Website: macys
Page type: cart
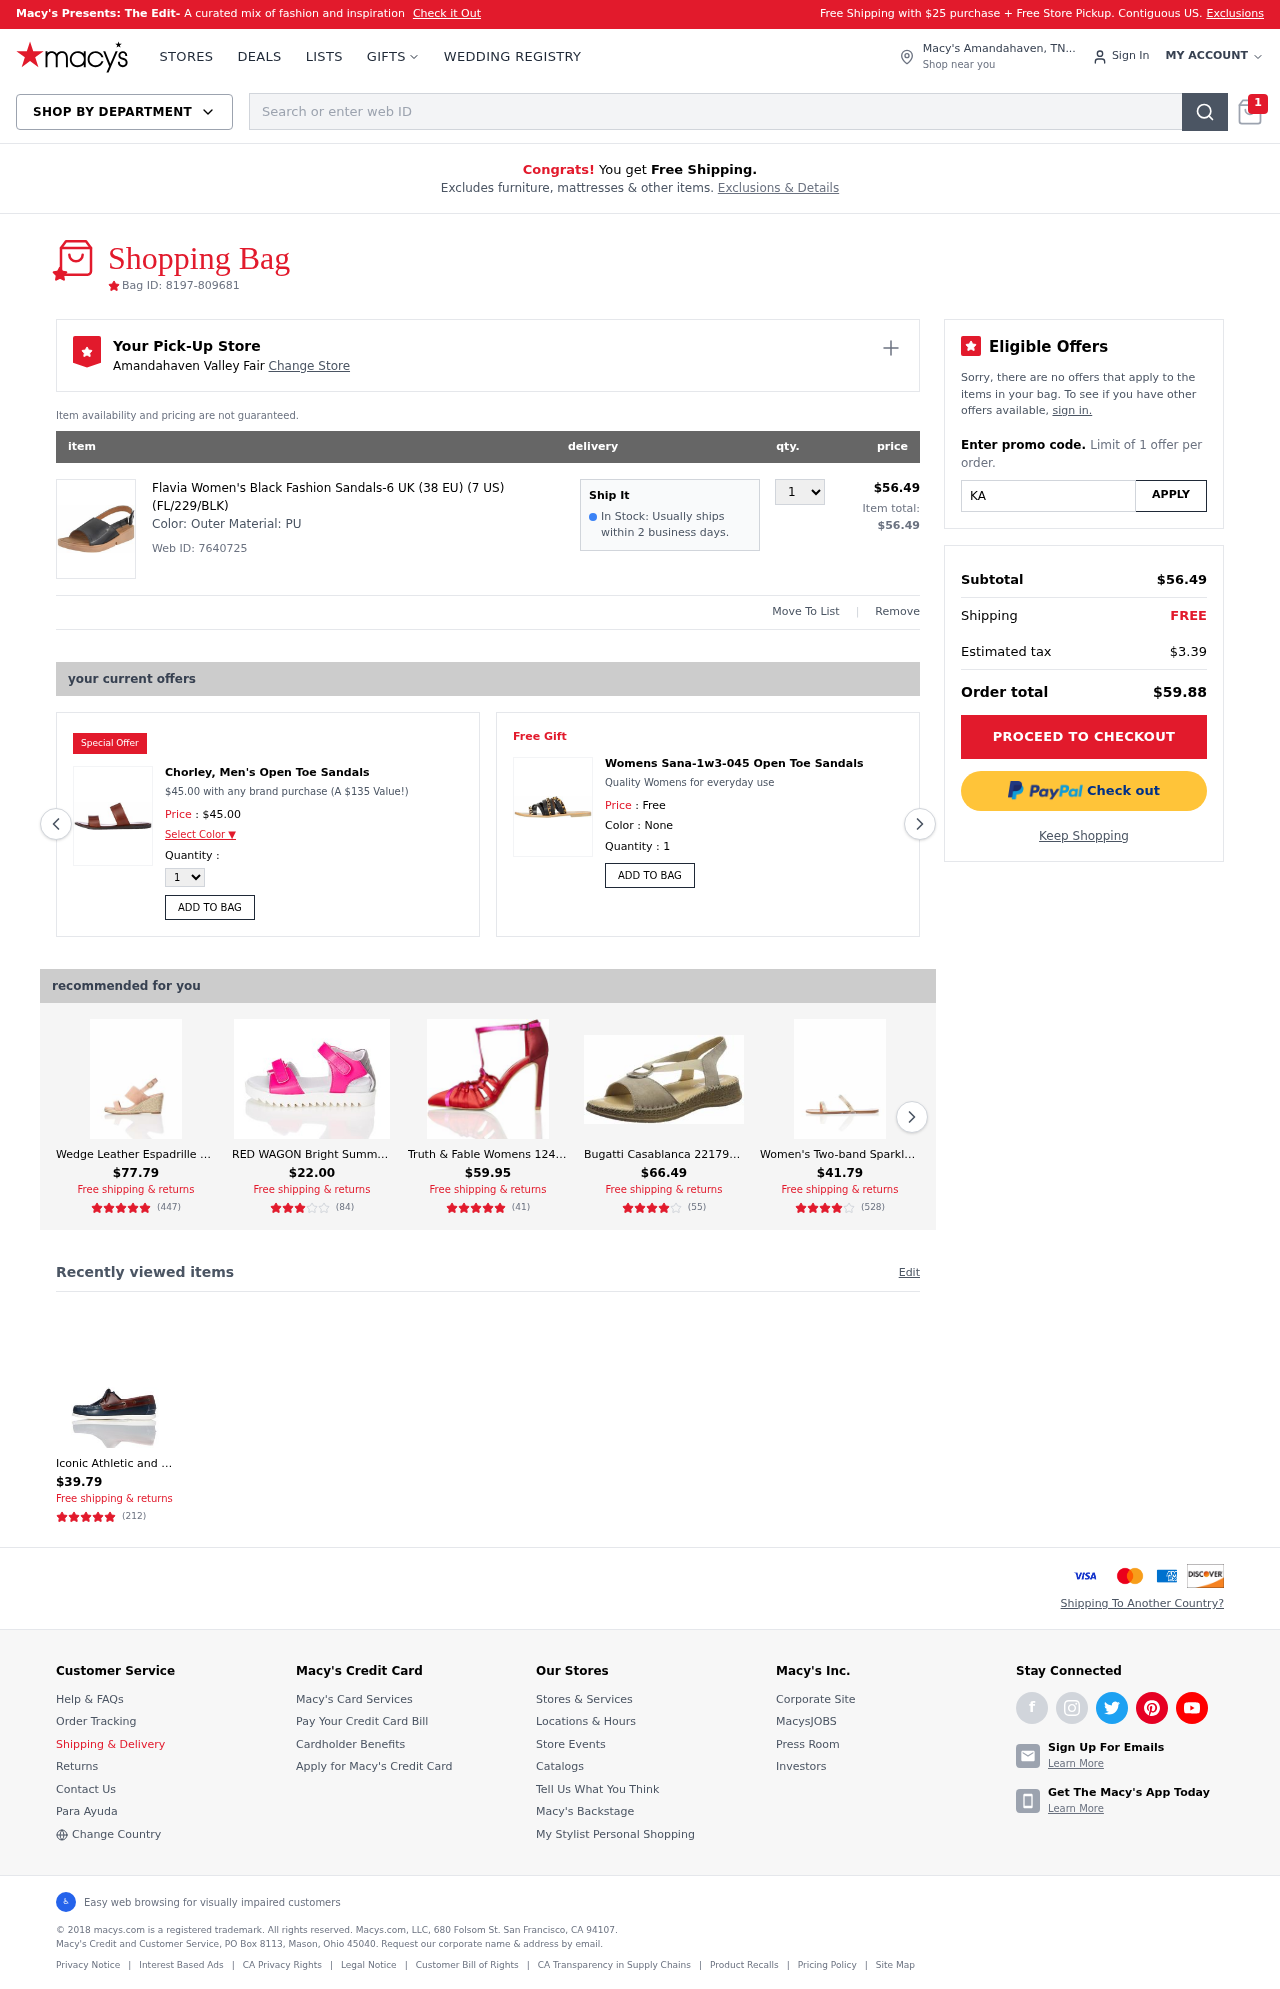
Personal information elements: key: PII_CITY
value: Amandahaven Valley Fair Change Store
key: PII_CITY_STATE
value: Amandahaven, TN
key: PII_PROMO_CODE
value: KAGD00
Product elements: key: PRODUCT1_DESC
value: Outer Material: PU
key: PRODUCT1_NAME
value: Flavia Women's Black Fashion Sandals-6 UK (38 EU) (7 US) (FL/229/BLK)
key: PRODUCT1_PRICE
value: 56.49
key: PRODUCT1_QUANTITY
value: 1
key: PRODUCT2_NAME
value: Chorley, Men's Open Toe Sandals
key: PRODUCT2_PRICE
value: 45
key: PRODUCT3_DESC
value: Quality Womens for everyday use
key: PRODUCT3_NAME
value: Womens Sana-1w3-045 Open Toe Sandals
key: PRODUCT4_NAME
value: Wedge Leather Espadrille Women's Peeptoe Sandals
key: PRODUCT4_NUM_RATINGS
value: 447
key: PRODUCT4_PRICE
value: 77.79
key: PRODUCT4_RATING
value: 4.5
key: PRODUCT5_NAME
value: RED WAGON Bright Summer Velcro Strap, Girls’ Ankle Strap Sandals
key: PRODUCT5_NUM_RATINGS
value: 84
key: PRODUCT5_PRICE
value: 22
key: PRODUCT5_RATING
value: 3.4
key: PRODUCT6_NAME
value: Truth & Fable Womens 124014 Ankle Strap Sandals
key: PRODUCT6_NUM_RATINGS
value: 41
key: PRODUCT6_PRICE
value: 59.95
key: PRODUCT6_RATING
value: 4.5
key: PRODUCT7_NAME
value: Bugatti Casablanca 2217914, Women’s Ankle Strap Sandals
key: PRODUCT7_NUM_RATINGS
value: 55
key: PRODUCT7_PRICE
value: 66.49
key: PRODUCT7_RATING
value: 3.7
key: PRODUCT8_NAME
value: Women's Two-band Sparkly Open-Toe Flat Sandals Brown Sand), US 9
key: PRODUCT8_NUM_RATINGS
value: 528
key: PRODUCT8_PRICE
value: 41.79
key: PRODUCT8_RATING
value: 4.4
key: PRODUCT9_NAME
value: Iconic Athletic and Outdoor Sandals
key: PRODUCT9_NUM_RATINGS
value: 212
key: PRODUCT9_PRICE
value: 39.79
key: PRODUCT9_RATING
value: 4.6
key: PRODUCT2_DESC
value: $45.00 with any brand purchase (A $135 Value!)
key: PRODUCT1_WEB_ID
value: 7640725
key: PRODUCT1_TOTAL
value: $56.49
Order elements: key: ORDER_NUM_ITEMS
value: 1
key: ORDER_ID
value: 8197-809681
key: ORDER_SUBTOTAL
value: $56.49
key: ORDER_TAX
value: $3.39
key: ORDER_TOTAL
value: $59.88
Search elements: key: HEADER_SEARCH
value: Search or enter web ID